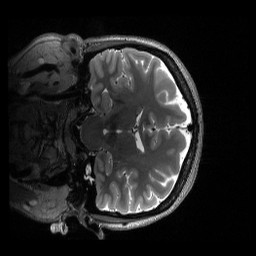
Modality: T2w
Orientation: coronal
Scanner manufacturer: siemens
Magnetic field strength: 3 T
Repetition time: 3.2 s
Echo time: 0.563 s